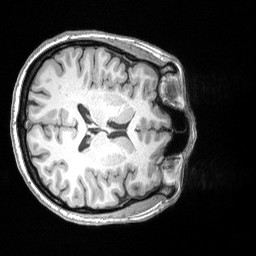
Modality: T1w
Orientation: axial
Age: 38
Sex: female
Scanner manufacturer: siemens
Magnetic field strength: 3 T
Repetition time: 2.53 s
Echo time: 0.00164 s